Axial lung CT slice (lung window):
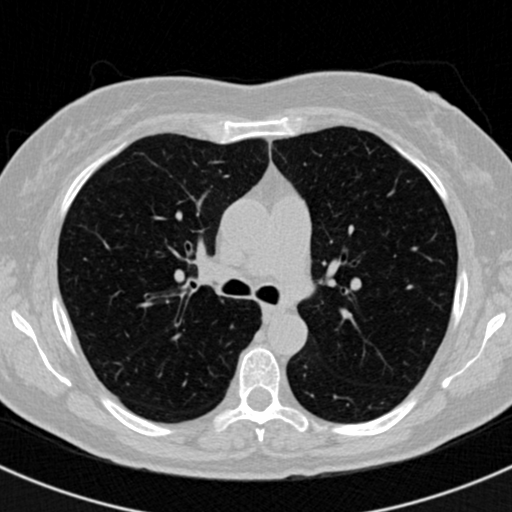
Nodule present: no